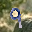
Label: 9